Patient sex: M
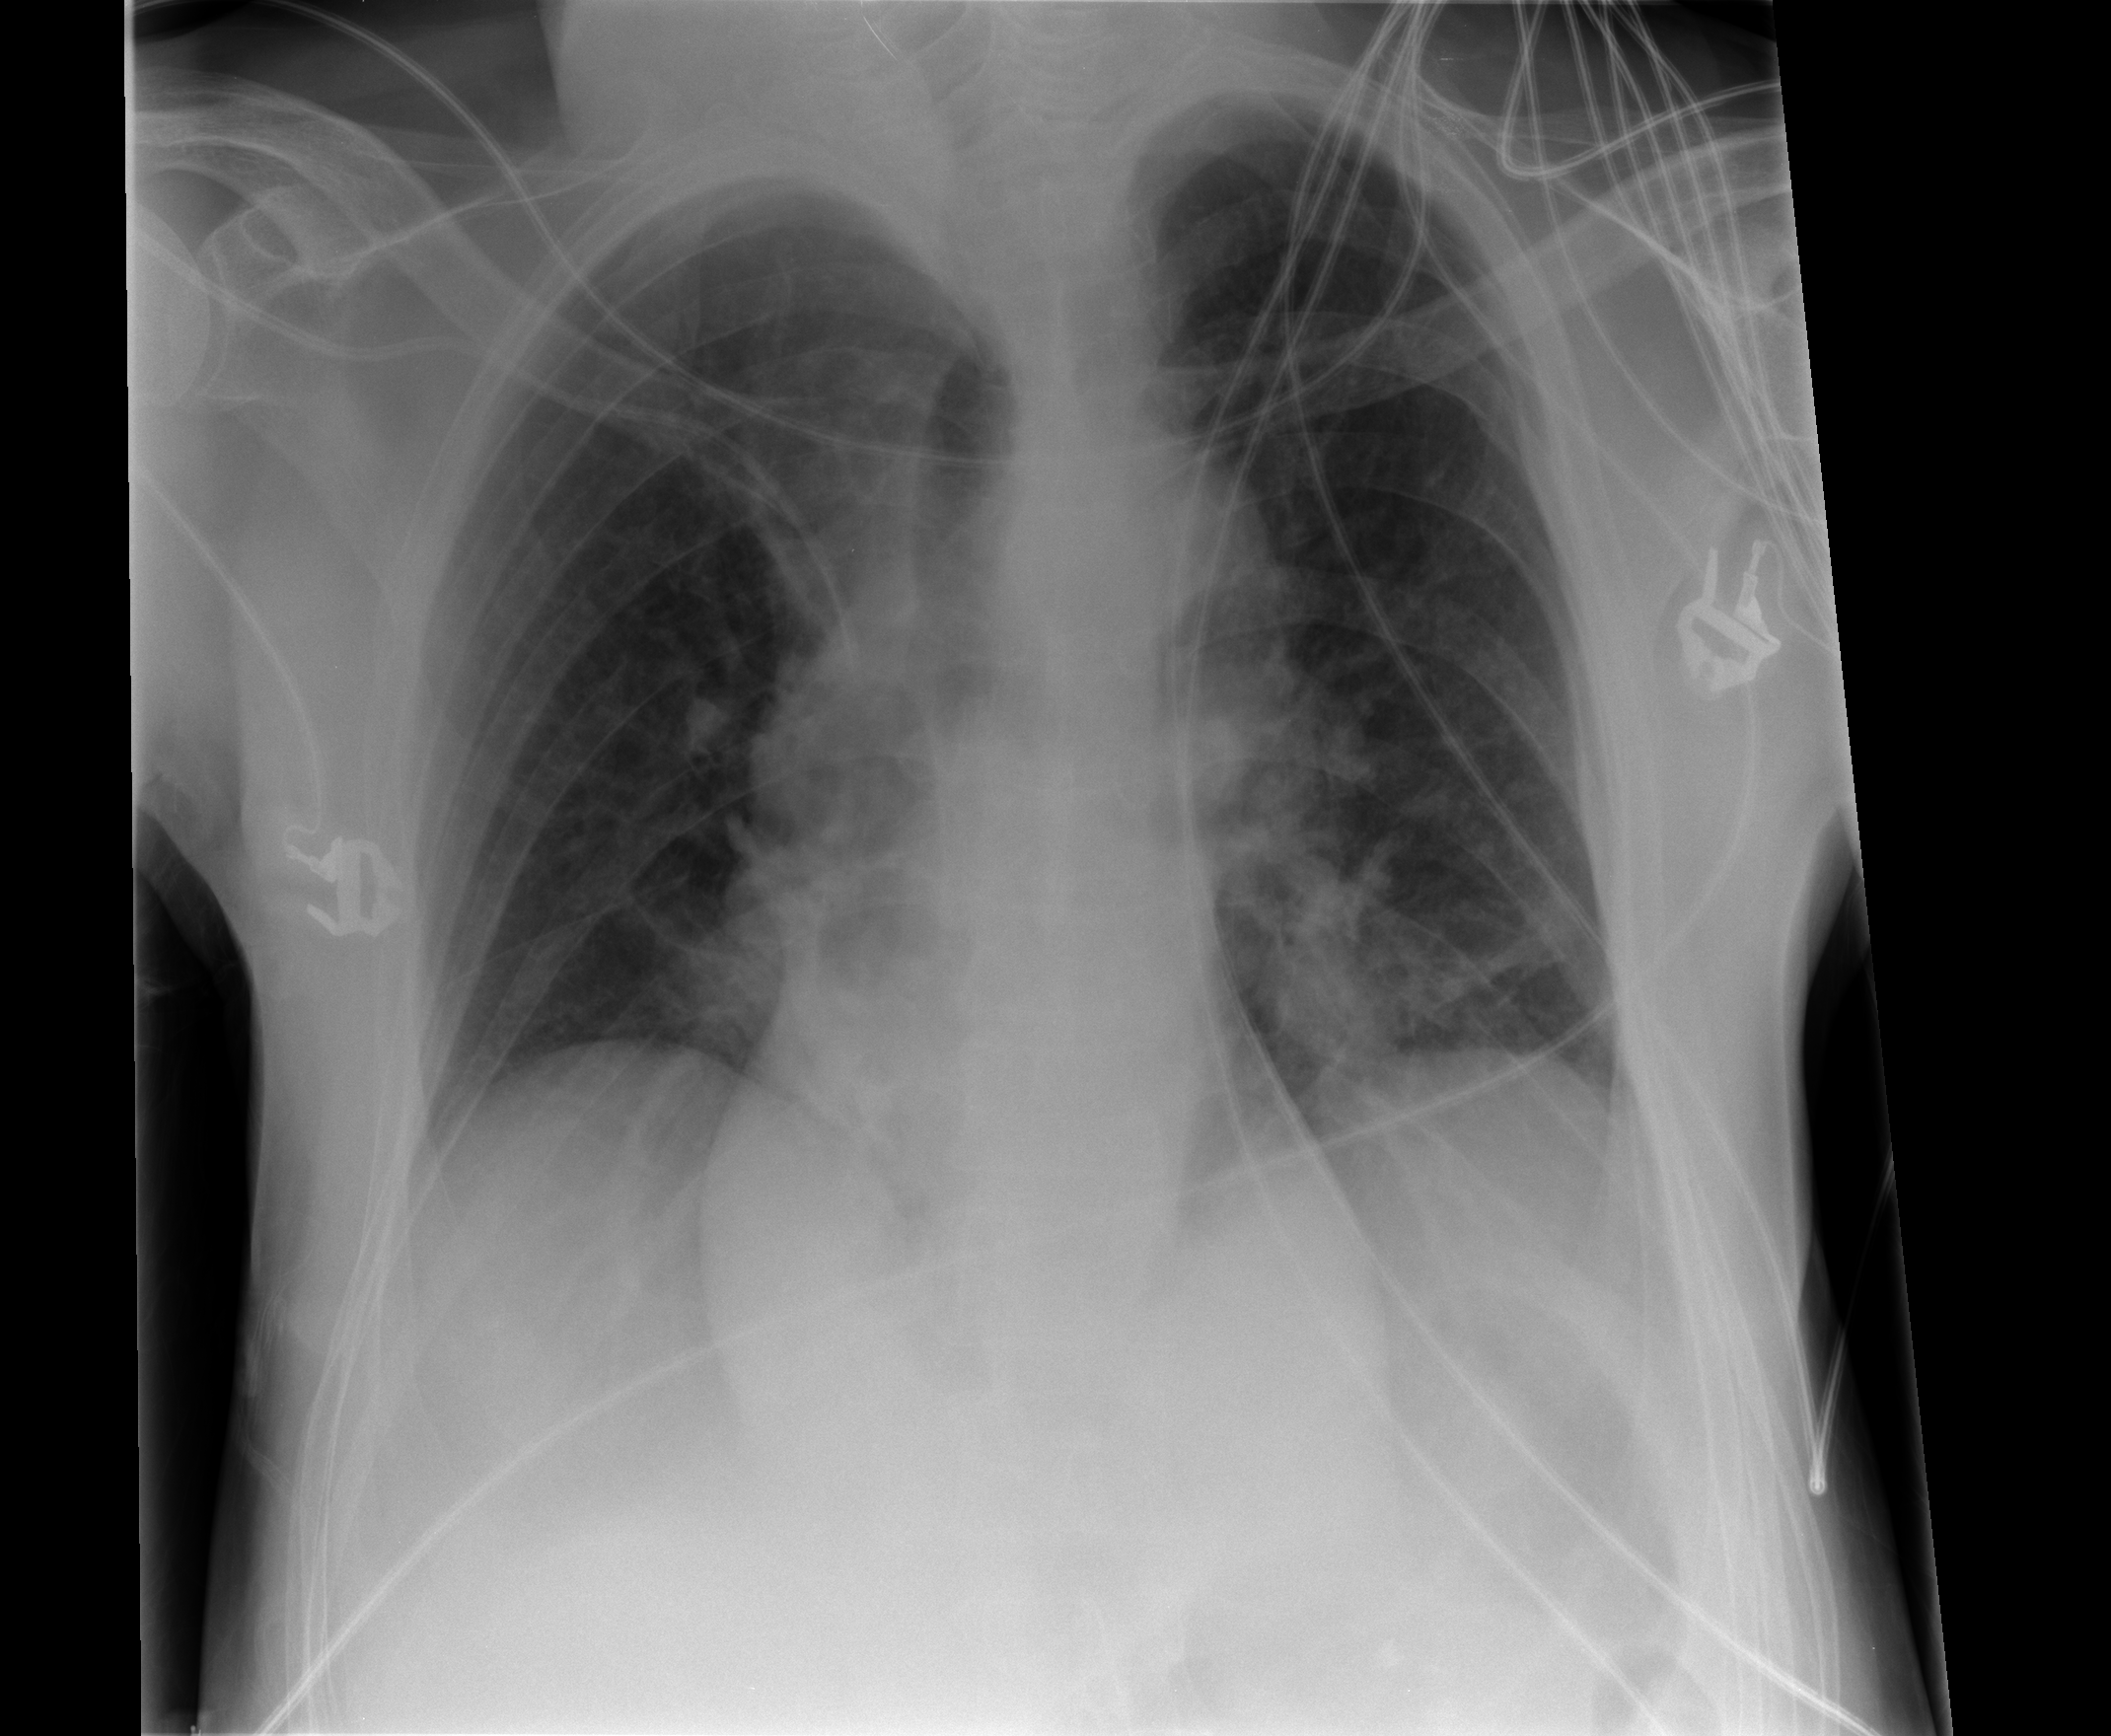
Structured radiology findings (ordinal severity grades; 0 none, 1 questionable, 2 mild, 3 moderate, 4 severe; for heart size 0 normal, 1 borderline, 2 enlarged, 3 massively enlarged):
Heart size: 0
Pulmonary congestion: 0
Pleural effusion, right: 0
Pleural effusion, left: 0
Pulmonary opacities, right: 0
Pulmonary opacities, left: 0
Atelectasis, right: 2
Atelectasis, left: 2